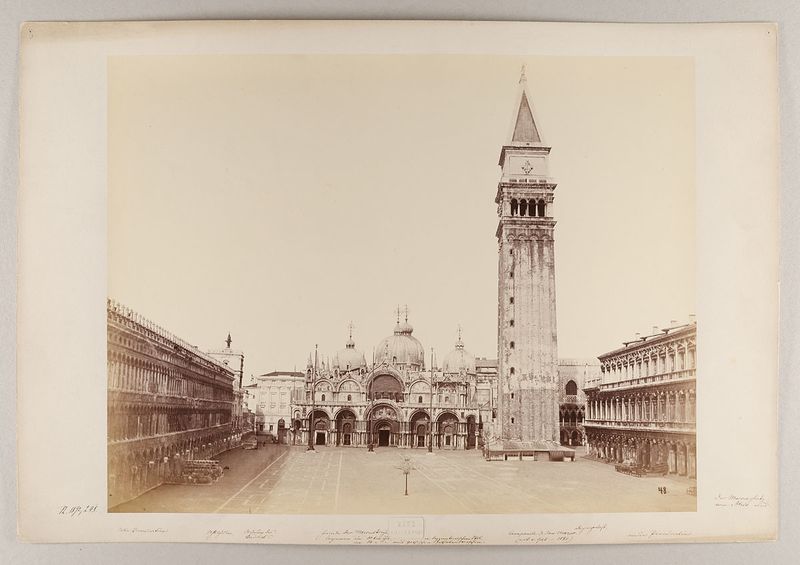
Titel: Venezia - Chiesa di S. Marco col Campanile
Künstler: Carlo Naya
Standort: Hamburg
Institution: Museum für Kunst und Gewerbe Hamburg
Schlagwörter: kirchturm, stadt, architektur, kirche, ort, dorf, foto, fotografie, photographie, stadtansicht, photo, karton, campanile, basilica, piazza, markusdom, architekturfotografie, markusplatz, aussenbau, albumin, san, markuskirche, lichtbild, reisefotografie, marco, markusturm, architekturphotographie, bildwerke, angewandte und bildende kunst, hessische systematik, schwarzweißpositivverfahren, silbersalzverfahren, schwarzweißfotografie, straßen, plätze, reisephotographie, albuminpapier